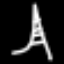
Label: The Eiffel Tower